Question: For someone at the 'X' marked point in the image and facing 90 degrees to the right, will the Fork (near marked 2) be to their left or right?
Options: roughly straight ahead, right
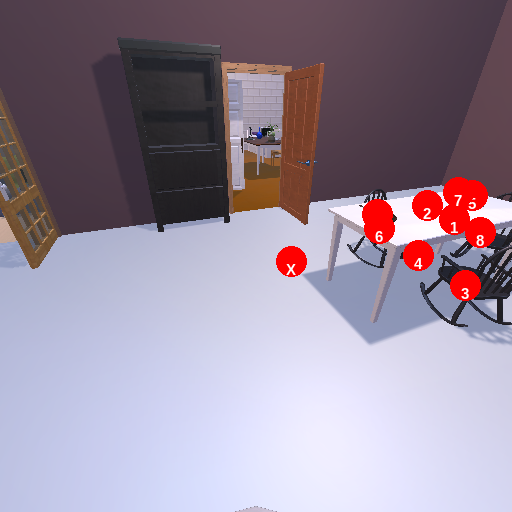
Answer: roughly straight ahead